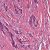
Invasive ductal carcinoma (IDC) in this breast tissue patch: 1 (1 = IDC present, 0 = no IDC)